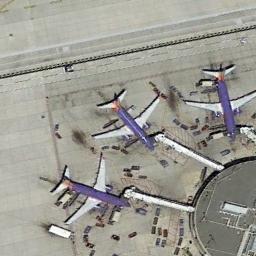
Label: airplane